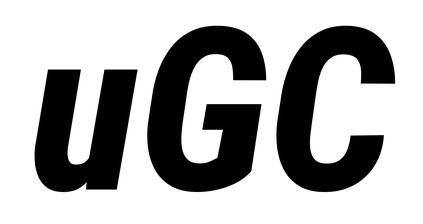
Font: Roboto-Italic_Condensed_ExtraBold_Italic